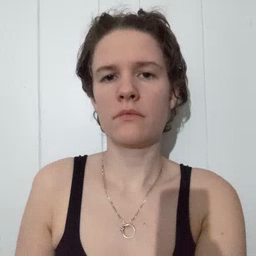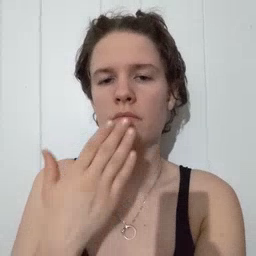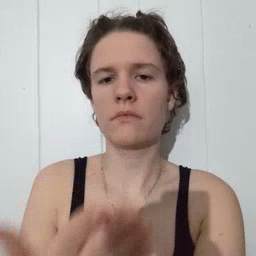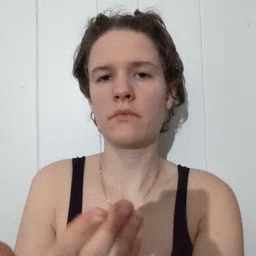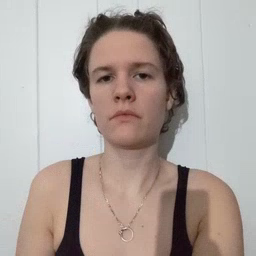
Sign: thankyou